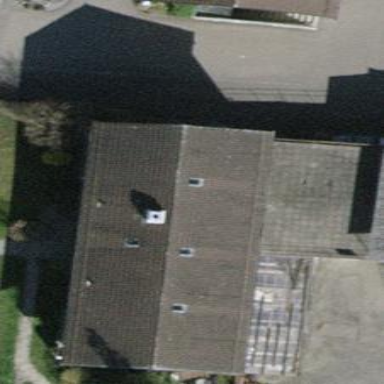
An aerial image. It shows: Building with tiled roof.